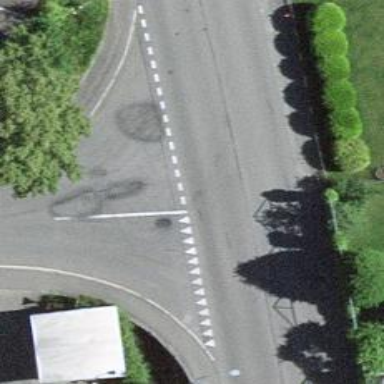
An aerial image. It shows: Road with "give way" sign.